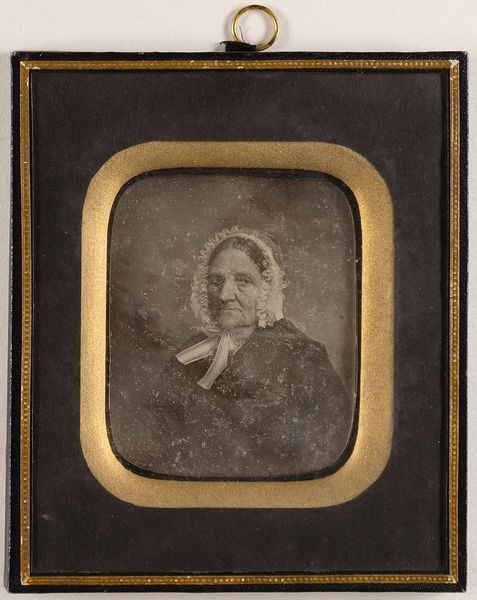
Titel: Sophie Margarethe Morewood, geb. Dallmer (1778-1865)
Künstler: Carl Ferdinand Stelzner
Standort: Hamburg
Institution: Museum für Kunst und Gewerbe Hamburg
Schlagwörter: frau, haube, brustbild, kopfbedeckung, dreiviertelansicht, foto, fotografie, photographie, photo, lichtbild, daguerreotypie, bildwerke, angewandte und bildende kunst, hessische systematik, porträtfotografie, porträtphotographie